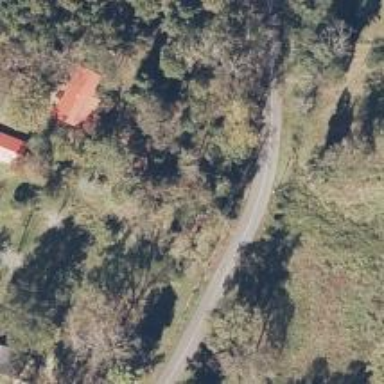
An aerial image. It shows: Driveway leading to service road.